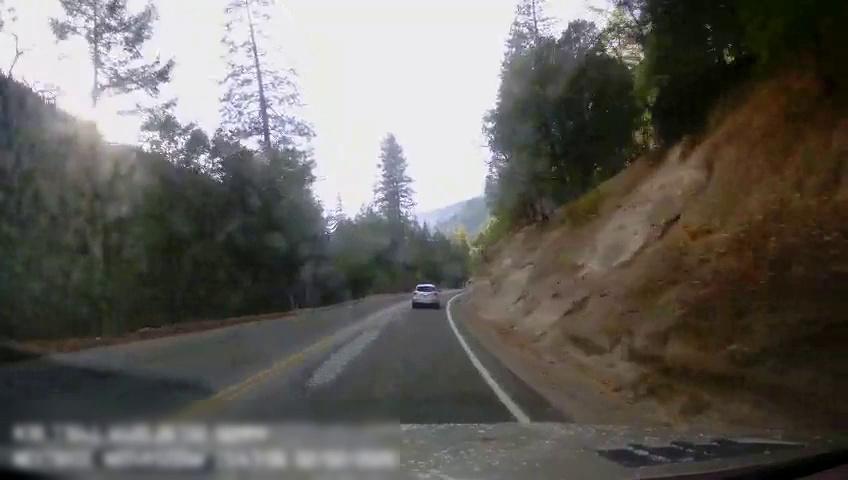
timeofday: Day
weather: Sunny
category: Drivable Space
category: Vehicles | Car
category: Lanes | Current Lane
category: Lanes | Current Lane
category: Lanes | Current Lane